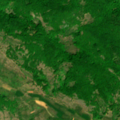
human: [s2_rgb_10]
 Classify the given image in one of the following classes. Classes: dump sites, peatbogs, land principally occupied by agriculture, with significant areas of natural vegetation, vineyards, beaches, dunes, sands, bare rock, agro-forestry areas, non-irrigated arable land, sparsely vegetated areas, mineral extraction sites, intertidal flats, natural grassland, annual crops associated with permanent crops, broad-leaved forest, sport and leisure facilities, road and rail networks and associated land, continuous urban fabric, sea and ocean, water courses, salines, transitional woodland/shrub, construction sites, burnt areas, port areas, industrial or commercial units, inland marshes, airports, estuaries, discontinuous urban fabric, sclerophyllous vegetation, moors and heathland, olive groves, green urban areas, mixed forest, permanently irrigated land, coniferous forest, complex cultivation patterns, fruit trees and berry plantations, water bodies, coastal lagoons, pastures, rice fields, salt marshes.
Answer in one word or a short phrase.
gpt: pastures, complex cultivation patterns, broad-leaved forest, transitional woodland/shrub